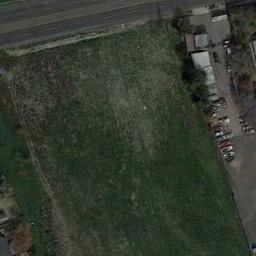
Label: meadow